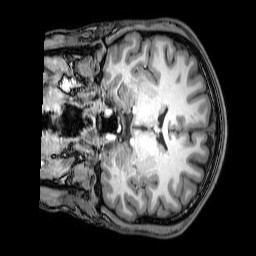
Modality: T1w
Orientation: coronal
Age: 18
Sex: male